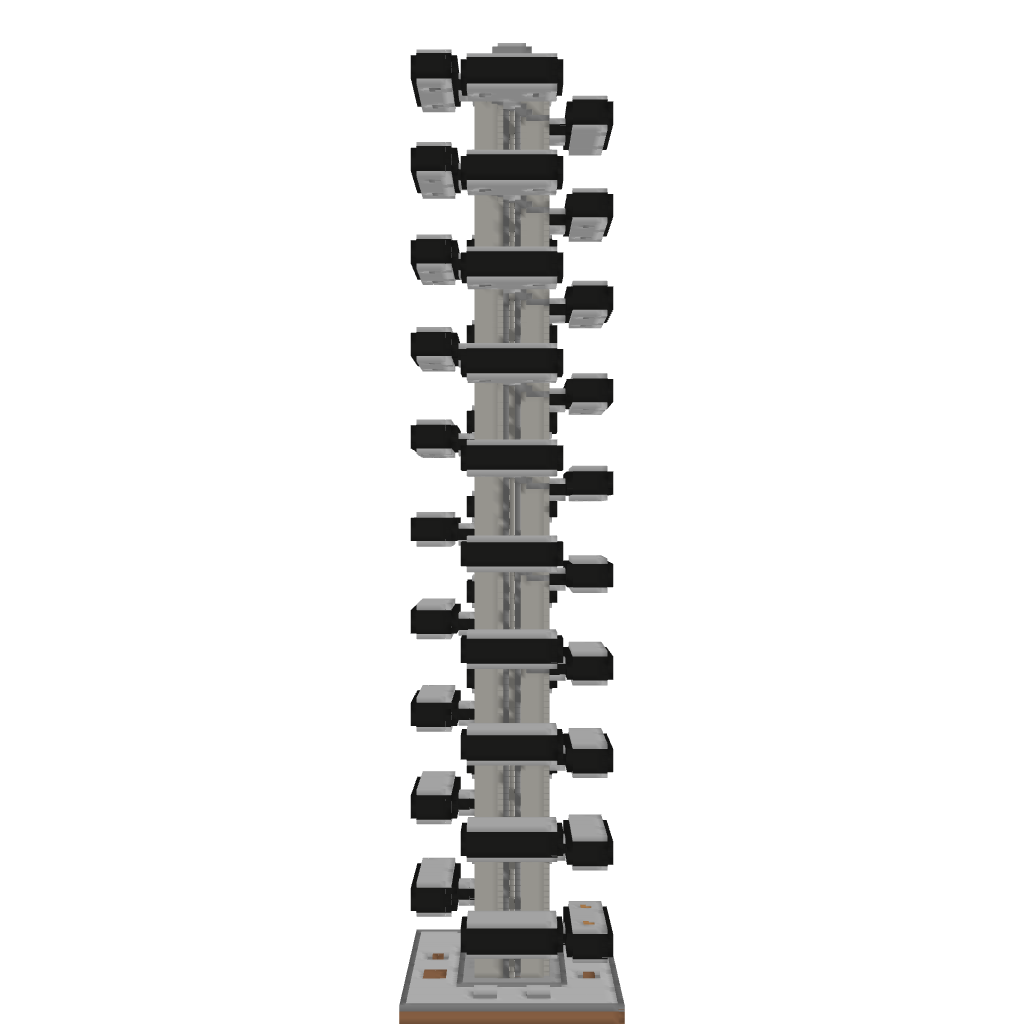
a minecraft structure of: Modern Tower